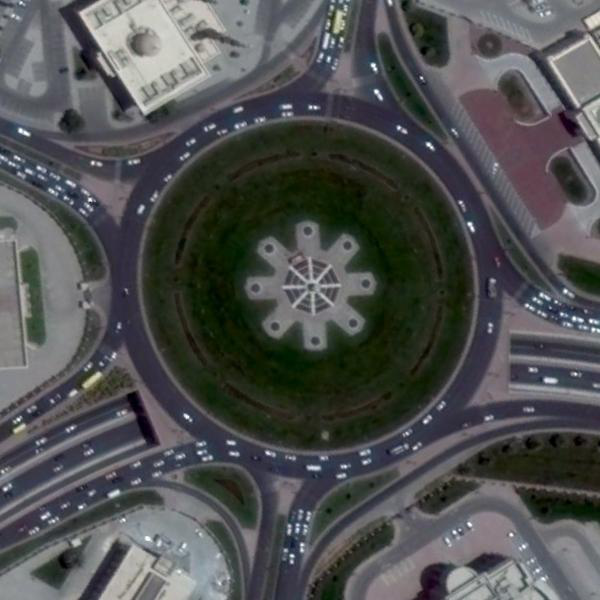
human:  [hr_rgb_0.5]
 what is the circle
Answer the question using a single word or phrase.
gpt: roundabout